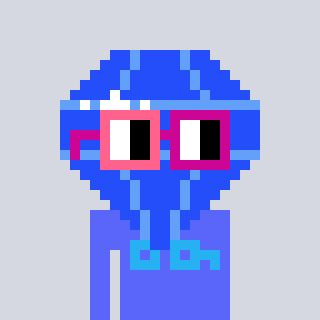
a pixel art character with square pink and red glasses, a blue diamond-shaped head and a purple-colored body on a cool background